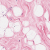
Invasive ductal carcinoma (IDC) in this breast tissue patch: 0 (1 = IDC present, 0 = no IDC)